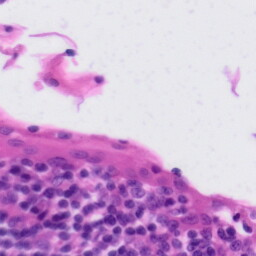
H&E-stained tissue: Tonsil